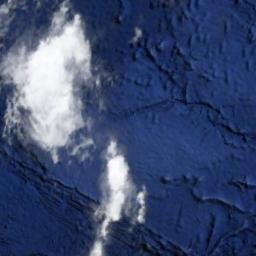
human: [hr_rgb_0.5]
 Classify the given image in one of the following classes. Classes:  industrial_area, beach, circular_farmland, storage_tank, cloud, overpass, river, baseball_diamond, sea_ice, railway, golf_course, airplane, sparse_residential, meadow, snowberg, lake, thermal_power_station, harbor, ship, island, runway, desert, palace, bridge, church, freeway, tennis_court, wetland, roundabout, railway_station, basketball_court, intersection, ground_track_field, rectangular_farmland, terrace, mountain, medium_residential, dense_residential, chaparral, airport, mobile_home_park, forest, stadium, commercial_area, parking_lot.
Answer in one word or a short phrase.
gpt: cloud